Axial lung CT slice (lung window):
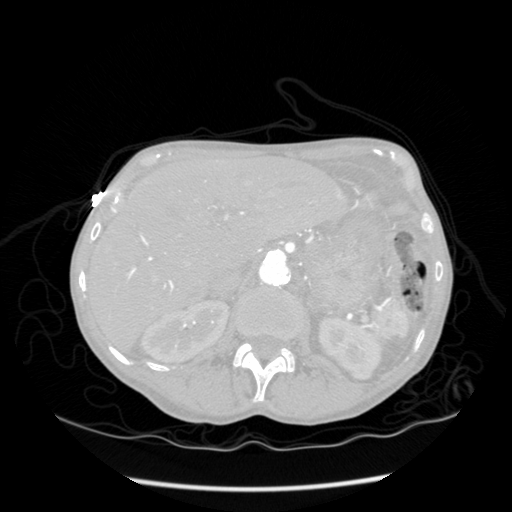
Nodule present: no